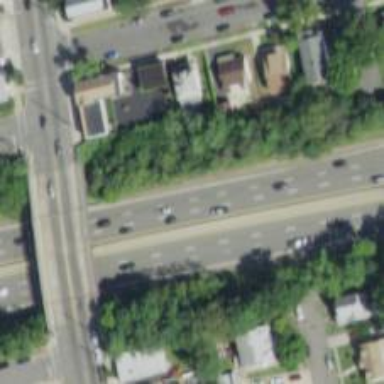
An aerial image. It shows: Urban freeway or expressway.